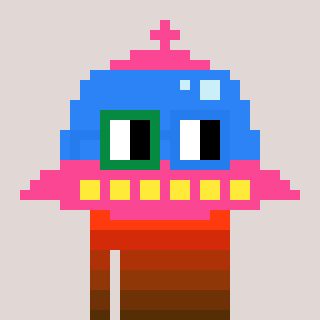
a pixel art character with square green and blue glasses, a ufo-shaped head and a rust-colored body on a warm background